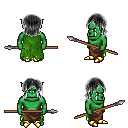
a pixel art fantasy rpg character, male body template, orc, green skin, green tattered cape, robe skirt, gray long bangs hairstyle, gold boots, spear, four views (front, back, left, right), 2x2 character sprite sheet, small pixel art, hard edges, no anti-aliasing